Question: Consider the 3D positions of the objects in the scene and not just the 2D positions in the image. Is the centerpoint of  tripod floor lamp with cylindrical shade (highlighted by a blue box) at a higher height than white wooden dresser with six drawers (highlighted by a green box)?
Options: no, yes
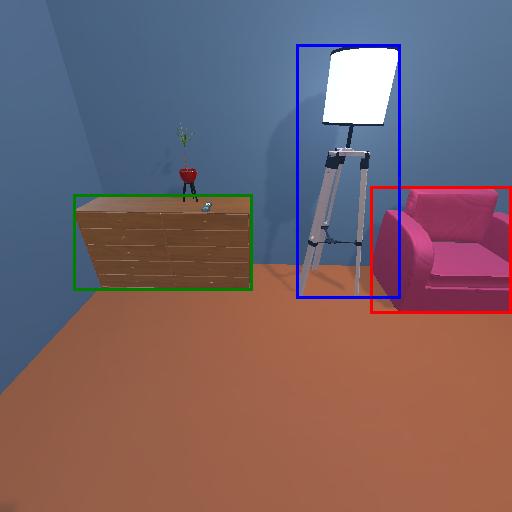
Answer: no